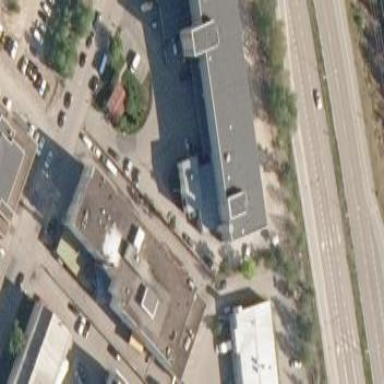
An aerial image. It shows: Manufacturing building.